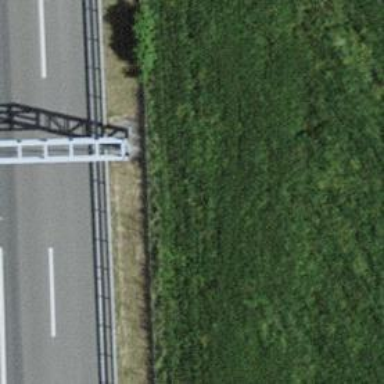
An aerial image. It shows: Gantry structure.